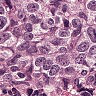
Metastatic tissue present: yes